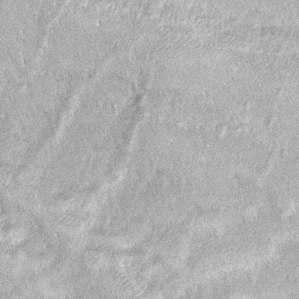
Label: frost